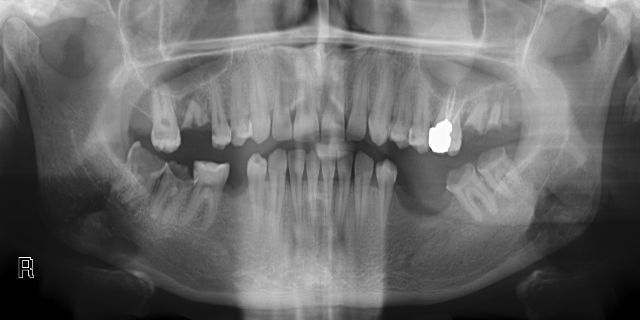
adult